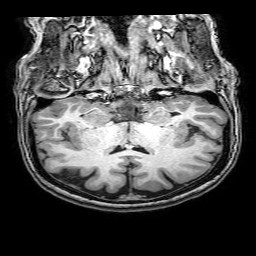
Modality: T1w
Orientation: sagittal
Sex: female
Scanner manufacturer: philips
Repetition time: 0.008192 s
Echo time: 0.00375 s